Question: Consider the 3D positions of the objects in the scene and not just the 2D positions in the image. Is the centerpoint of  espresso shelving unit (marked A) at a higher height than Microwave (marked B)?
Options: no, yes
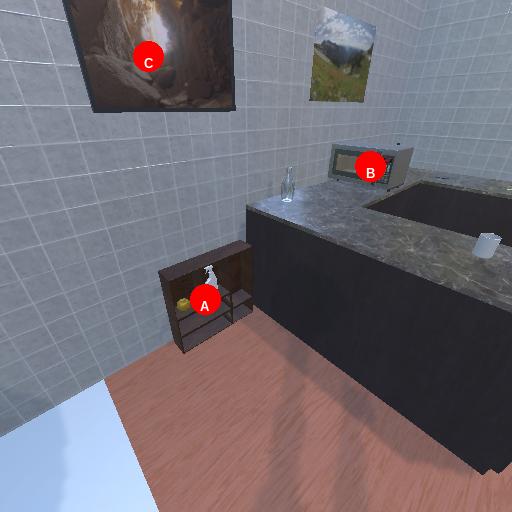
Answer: no